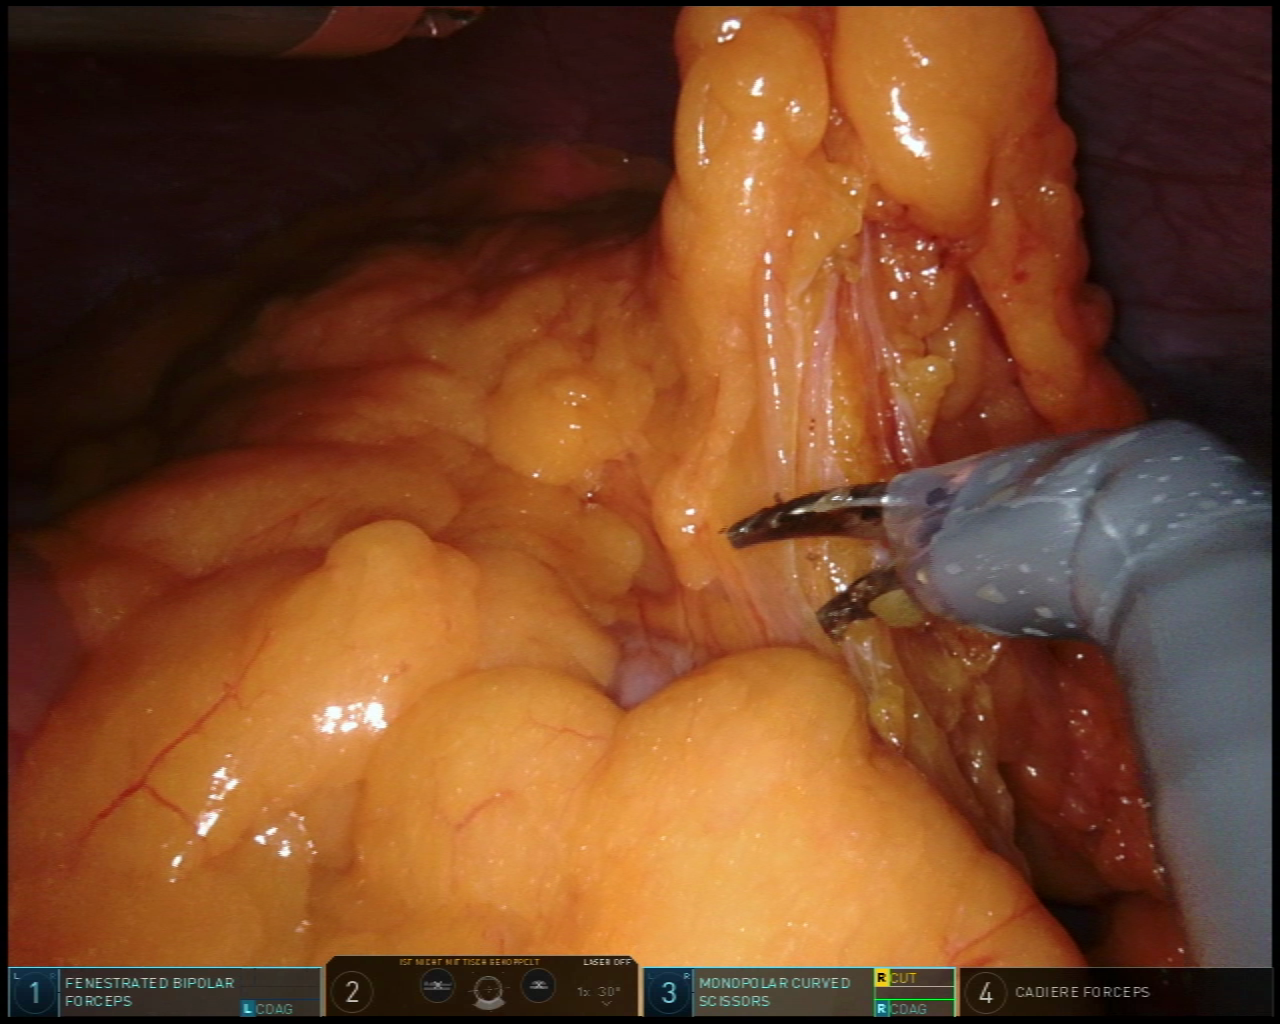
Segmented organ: abdominal_wall
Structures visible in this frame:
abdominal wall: yes
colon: yes
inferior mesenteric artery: no
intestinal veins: no
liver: no
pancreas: no
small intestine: no
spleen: no
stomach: no
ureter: no
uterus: yes
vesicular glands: no